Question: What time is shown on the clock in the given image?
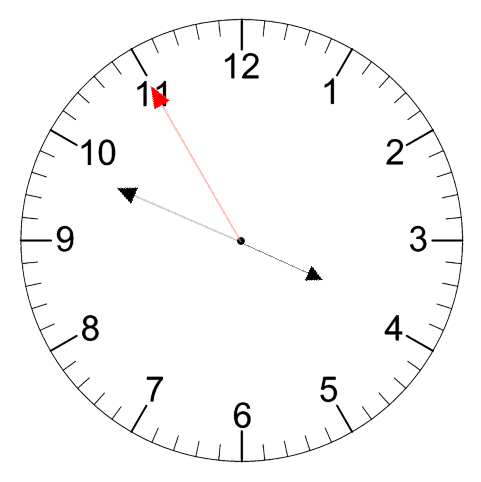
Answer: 03:48:55